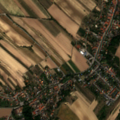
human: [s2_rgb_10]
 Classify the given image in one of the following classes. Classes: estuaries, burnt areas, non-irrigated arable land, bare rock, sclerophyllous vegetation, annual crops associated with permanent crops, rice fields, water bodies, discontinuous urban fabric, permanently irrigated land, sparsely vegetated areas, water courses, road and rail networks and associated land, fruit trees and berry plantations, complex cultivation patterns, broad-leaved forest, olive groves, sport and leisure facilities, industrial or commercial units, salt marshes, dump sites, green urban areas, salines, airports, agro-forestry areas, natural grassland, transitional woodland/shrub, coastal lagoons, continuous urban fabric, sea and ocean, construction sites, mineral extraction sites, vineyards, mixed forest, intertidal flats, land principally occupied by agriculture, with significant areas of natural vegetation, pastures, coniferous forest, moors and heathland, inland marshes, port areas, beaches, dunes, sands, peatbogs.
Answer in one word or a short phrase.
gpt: discontinuous urban fabric, non-irrigated arable land, vineyards, complex cultivation patterns, land principally occupied by agriculture, with significant areas of natural vegetation